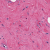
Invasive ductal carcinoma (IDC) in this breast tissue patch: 0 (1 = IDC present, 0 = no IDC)